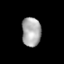
Tissue: lung
Cell type: Myeloid cells
Senescence score: 0.1833
Nuclear area (px): 543
Mean DAPI intensity: 170.527